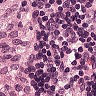
Metastatic tissue present: no